Question: I was not able to figure out how to make my plugin add an external builder that has the same configuration as a manually added builder. I decided that using Bananeweizen's suggestion of modifying project files directly wasn't maintainable enough. We're giving up for now. We'll have the user manually create the external builder.
I'm writing an Eclipse plugin to act as a GUI for an excellent command line tool one of my colleagues developed. Developers use the plugin to create a bash script that runs the command line tool with certain configurations. Once the bash script has been created, it can be manually added to the Eclipse project as an External Tool Builder (see image below); .

First, the code that adds the bash script as an External Builder:
'''
createBuilderConfigFile();
IProjectDescription desc = project.getDescription();
ICommand newCommand = desc.newCommand();
newCommand.setBuilding(IncrementalProjectBuilder.AUTO_BUILD, false);
newCommand.setBuilding(IncrementalProjectBuilder.INCREMENTAL_BUILD, false);
newCommand.setBuilding(IncrementalProjectBuilder.CLEAN_BUILD, false);
newCommand.setBuilding(IncrementalProjectBuilder.FULL_BUILD, true);
newCommand.setBuilderName("org.eclipse.ui.externaltools.ExternalToolBuilder");
Map<String, String> arguments = new HashMap<String, String>();
arguments.put("LaunchConfigHandle", "<project>/.externalToolBuilders/CodeGen.launch");
newCommand.setArguments(arguments);
List<ICommand> allCommands = new ArrayList<ICommand>();
allCommands.add(newCommand);
for (ICommand command : desc.getBuildSpec()) {
allCommands.add(command);
}
ICommand[] commandArray = allCommands.toArray(new ICommand[allCommands.size()]);
desc.setBuildSpec(commandArray);
project.setDescription(desc, null);
'''
The first line creates a file called 'CodeGen.launch'. It's similar to <URL>. Then the rest of the code updates the '.project' file in my Eclipse project with code that looks like this:
'''
<buildCommand>
<name>org.eclipse.ui.externaltools.ExternalToolBuilder</name>
<arguments>
<dictionary>
<key>LaunchConfigHandle</key>
<value>&lt;project&gt;/.externalToolBuilders/CodeGen.launch</value>
</dictionary>
</arguments>
</buildCommand>
'''
It almost works perfectly. When the project is built, the script is run. However, the script updates the source files, which causes the project to be built again if is selected from the Eclipse main menu. The re-build causes the script to be run again, and the cycle continues until the user turns off auto-build.
If I open the list of Builders I can see the builder my plugin created (see the image above). If I click , , and then click , the new builder only gets run for manual builds, not auto-builds. The '.project' file is different now; manually opening and saving the builder definition caused Eclipse to update it. It looks like:
'''
<buildCommand>
<name>org.eclipse.ui.externaltools.ExternalToolBuilder</name>
<triggers>full,incremental,</triggers>
<arguments>
<dictionary>
<key>LaunchConfigHandle</key>
<value>&lt;project&gt;/.externalToolBuilders/CodeGen.launch</value>
</dictionary>
<dictionary>
<key>incclean</key>
<value>true</value>
</dictionary>
</arguments>
</buildCommand>
'''
Notice the new '<triggers>' tag and the new '<dictionary>' value. If you look at my code, you can see the lines where I try to specify which builds the script should be run for. These lines are ignored; I can comment them out and the resulting '.project' file is no different. This is probably due to the fact that "org.eclipse.ui.externaltools.ExternalToolBuilder" is a builder that is not configurable. I've confirmed that 'newCommand.isConfigurable()' returns false, and the documentation <URL>'. I've searched for an extension point other than "org.eclipse.ui.externaltools.ExternalToolBuilder", one that is open for configuration, but I haven't found one yet.
Is there any way for my plugin to define an external builder with the same results as a user who defines the builder manually?
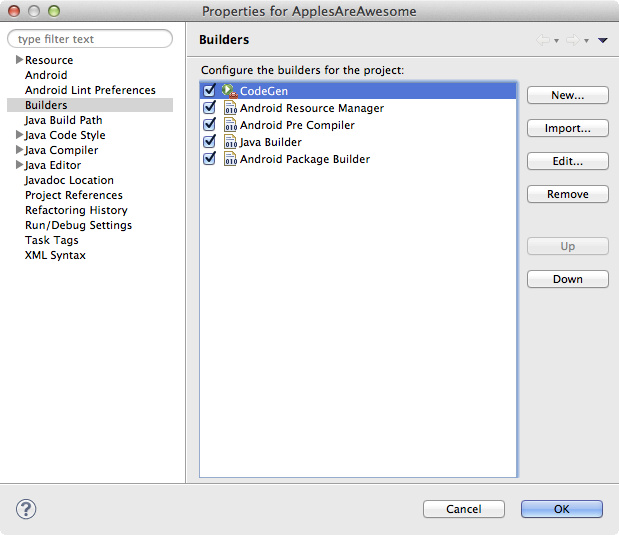
Answer: If all else fails, you could still scan and update the .project file by means of file reading/writing. Afterwards call 'iProject.refreshLocal(DEPTH_INFINITE, ...)' on the project that you modified to make Eclipse aware of the changes.